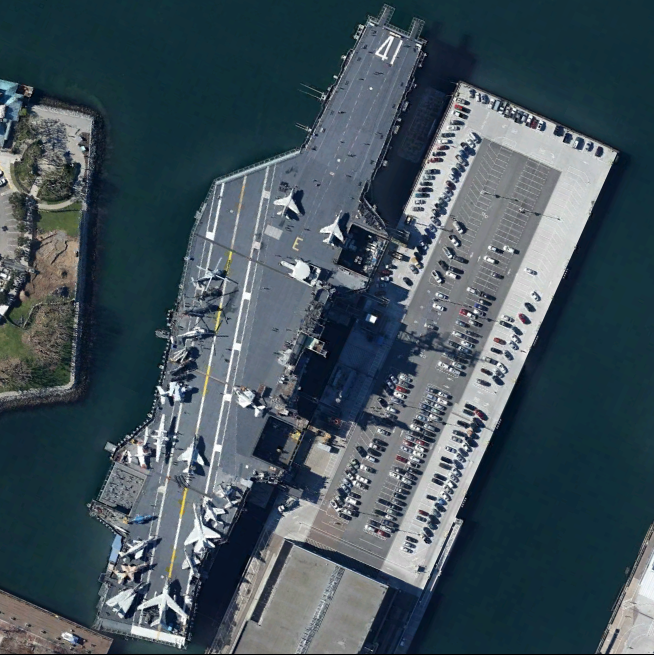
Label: aircraft_carrier